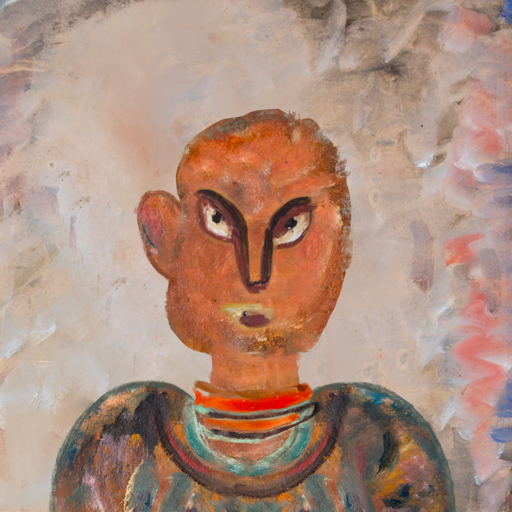
Background: Roy_Bahadur, Head And Neck Front: Boggyland, Face Front: After_Raid, Bust: Boggyland, Hair Front: Blank, Head Accessory: Blank, Second Necklace: Blank, Necklace: Experience, Baby: Blank